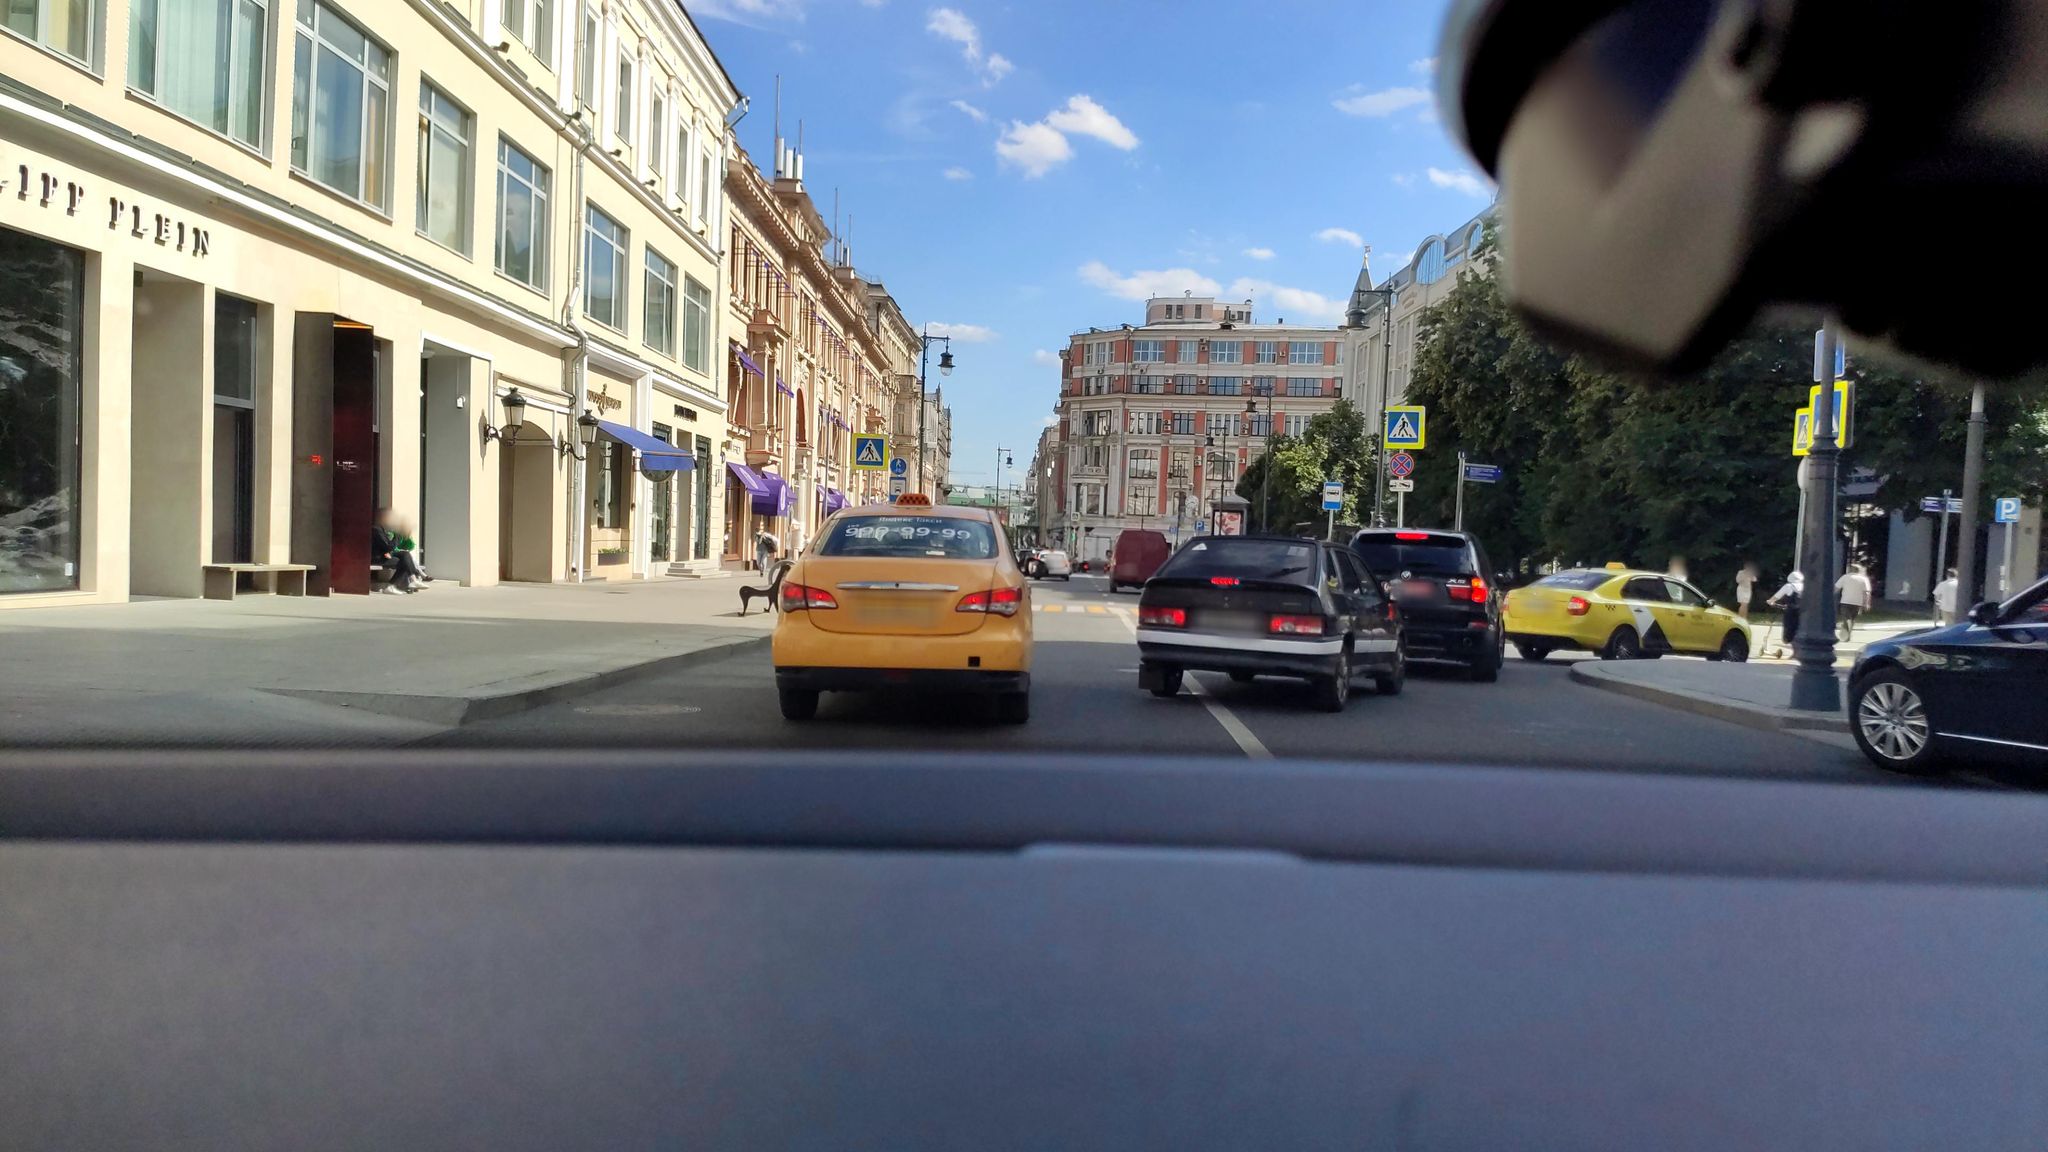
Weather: clear
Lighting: day
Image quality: good
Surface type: driving surface
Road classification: tertiary
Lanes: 2, 4
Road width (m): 2.2
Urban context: urban centre
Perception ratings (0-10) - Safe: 3.36, Lively: 9.1, Beautiful: 7.34, Boring: 2.28, Depressing: 5.06, Wealthy: 7.39